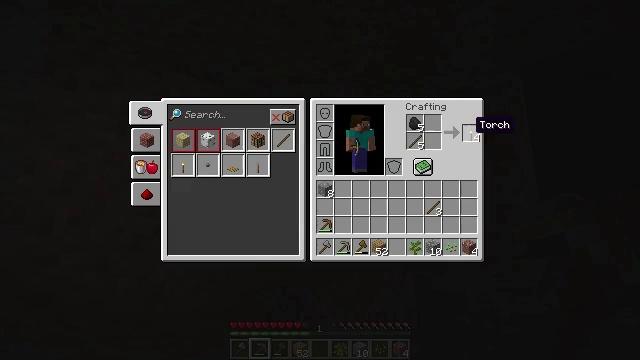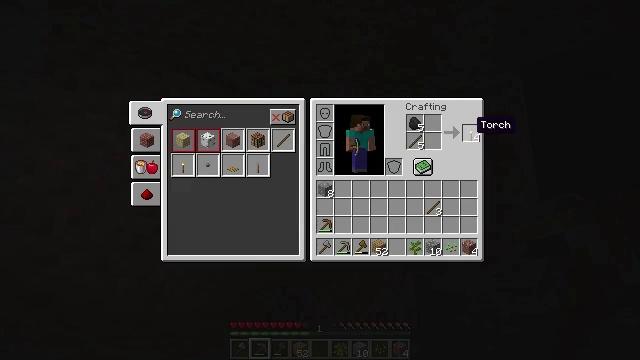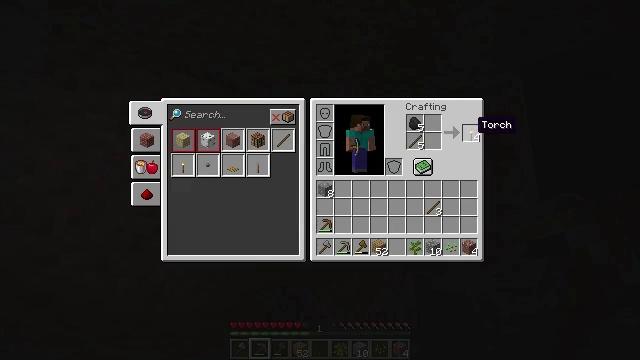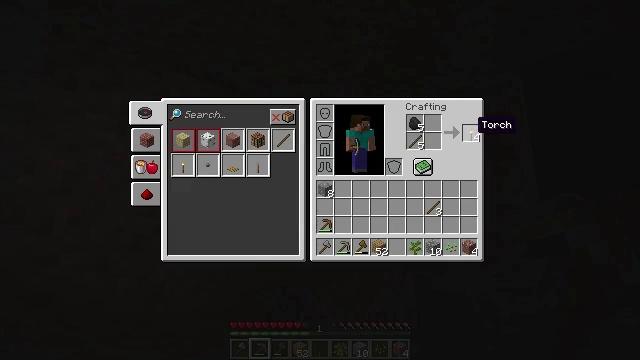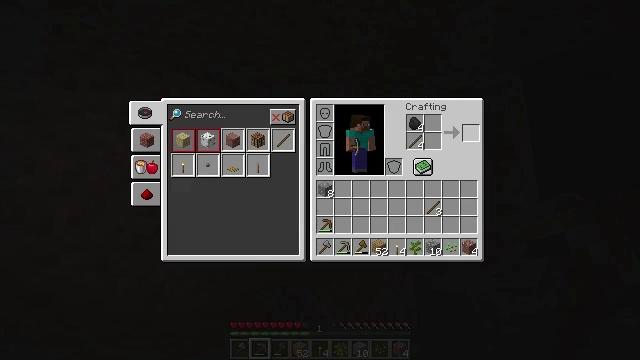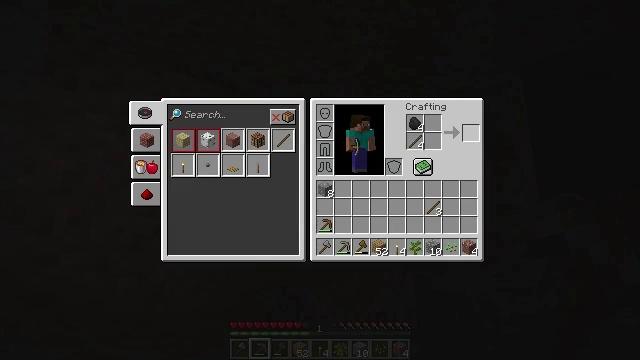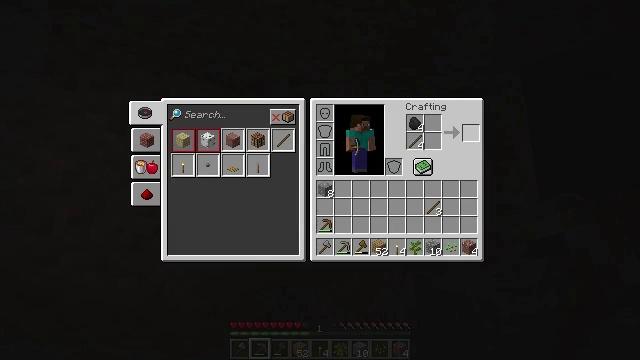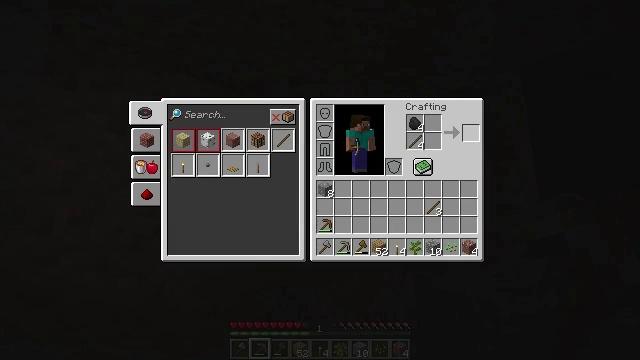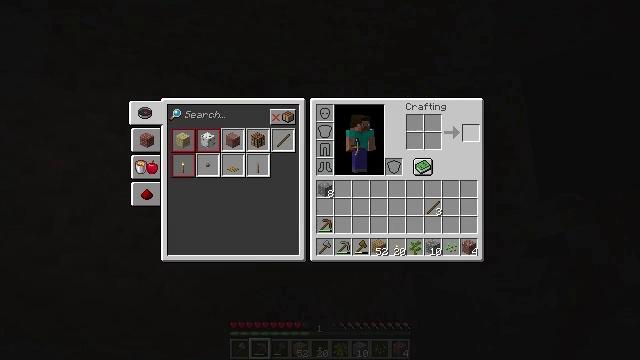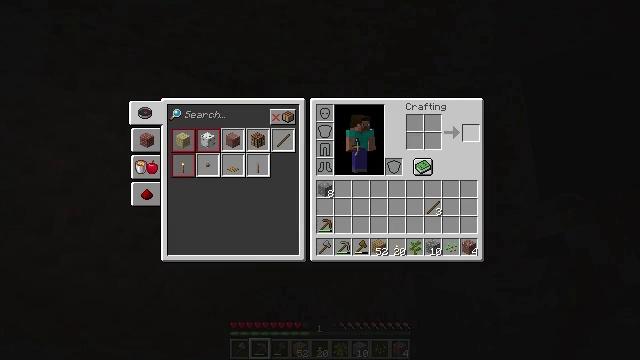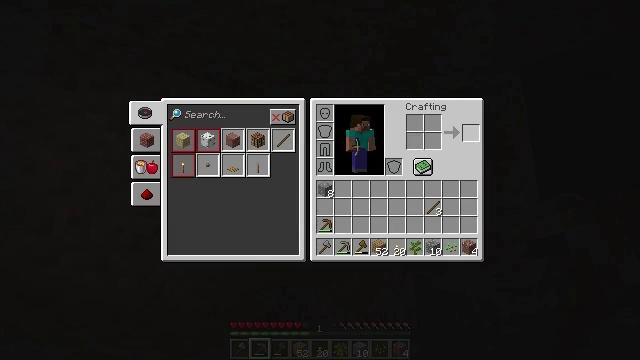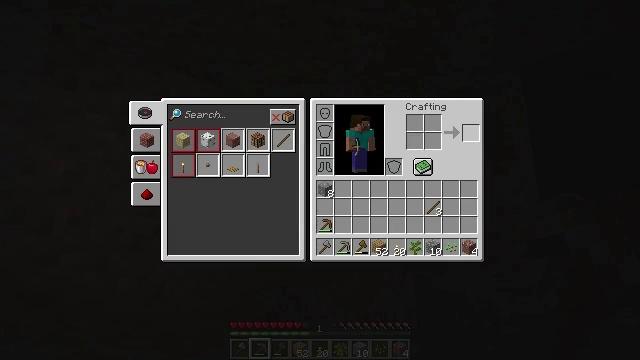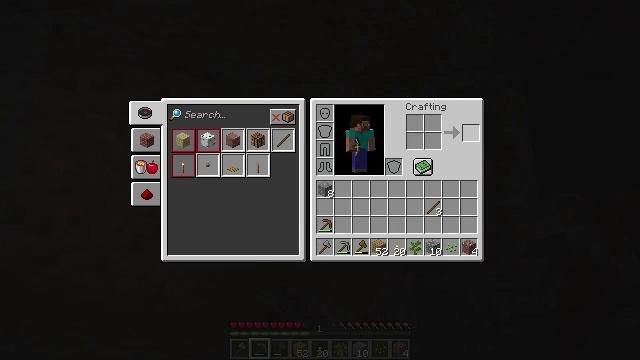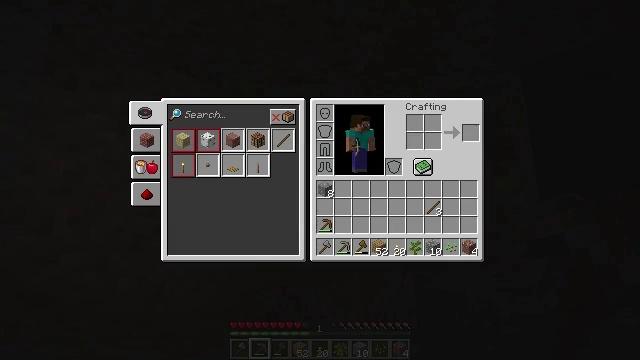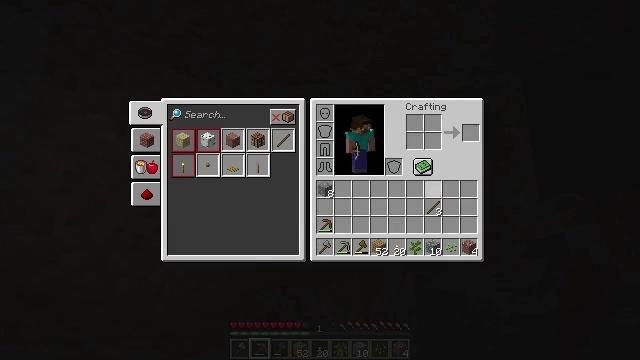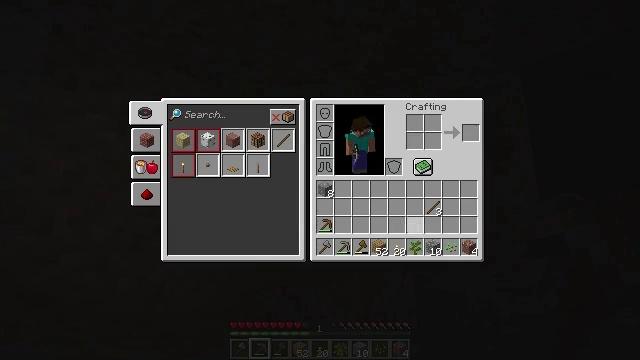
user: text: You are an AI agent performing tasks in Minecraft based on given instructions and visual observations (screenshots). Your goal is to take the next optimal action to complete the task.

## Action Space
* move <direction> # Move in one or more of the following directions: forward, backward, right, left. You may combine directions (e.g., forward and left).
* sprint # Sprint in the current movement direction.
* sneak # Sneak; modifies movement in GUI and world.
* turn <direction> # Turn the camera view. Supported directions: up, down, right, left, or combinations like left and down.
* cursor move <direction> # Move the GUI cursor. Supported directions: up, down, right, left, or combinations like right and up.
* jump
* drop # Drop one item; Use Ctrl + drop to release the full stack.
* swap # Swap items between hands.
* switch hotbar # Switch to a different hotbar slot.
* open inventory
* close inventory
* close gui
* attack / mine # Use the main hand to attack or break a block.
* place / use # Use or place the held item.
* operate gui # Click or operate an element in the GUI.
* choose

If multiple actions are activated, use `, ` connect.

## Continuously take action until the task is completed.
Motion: motion action
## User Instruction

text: Get sticks from combining two wooden planks.
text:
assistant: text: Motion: sneak
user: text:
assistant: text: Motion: sneak
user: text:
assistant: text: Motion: sneak
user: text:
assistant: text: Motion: sneak, attack / mine
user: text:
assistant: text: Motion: sneak, attack / mine
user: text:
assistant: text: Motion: sneak, attack / mine
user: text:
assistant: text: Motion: sneak
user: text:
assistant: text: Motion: sneak
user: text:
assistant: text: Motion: no_op
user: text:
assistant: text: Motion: no_op
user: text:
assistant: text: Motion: no_op
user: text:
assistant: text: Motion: no_op
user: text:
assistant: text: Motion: turn down
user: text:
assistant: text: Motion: turn left and down
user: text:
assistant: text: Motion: turn left and down
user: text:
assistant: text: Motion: no_op
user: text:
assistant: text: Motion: no_op
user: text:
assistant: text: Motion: no_op
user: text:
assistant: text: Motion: no_op
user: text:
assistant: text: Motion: no_op
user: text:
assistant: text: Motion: no_op
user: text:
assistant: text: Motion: no_op
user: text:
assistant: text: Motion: no_op
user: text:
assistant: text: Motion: no_op
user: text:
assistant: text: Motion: no_op
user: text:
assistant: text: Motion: no_op
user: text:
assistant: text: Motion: no_op
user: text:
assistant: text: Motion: no_op
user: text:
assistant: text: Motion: no_op
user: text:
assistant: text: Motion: no_op